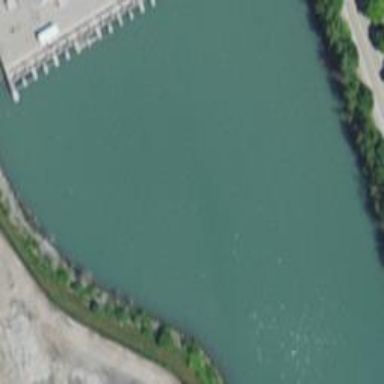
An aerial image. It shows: Dock located along the waterway.